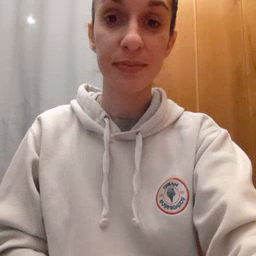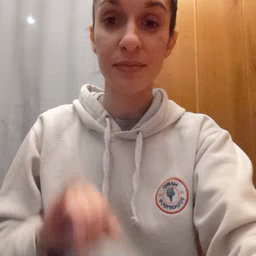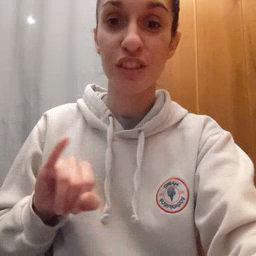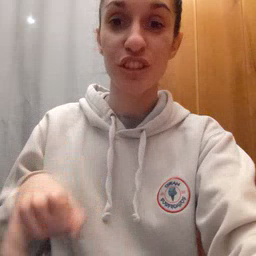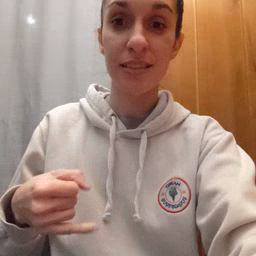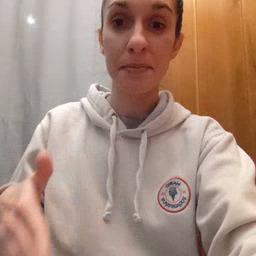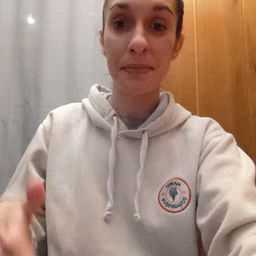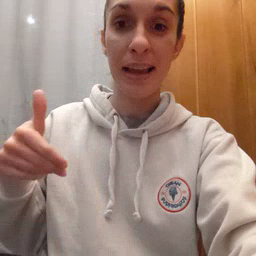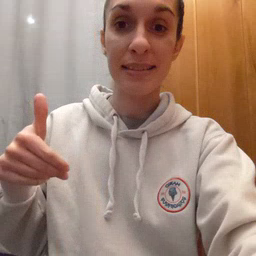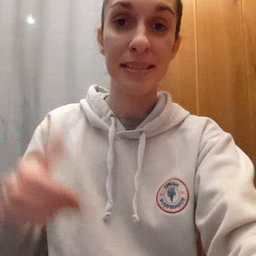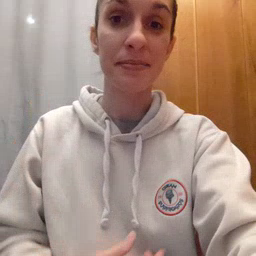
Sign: jeans